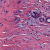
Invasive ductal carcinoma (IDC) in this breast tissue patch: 1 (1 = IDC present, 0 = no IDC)